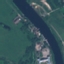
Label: River